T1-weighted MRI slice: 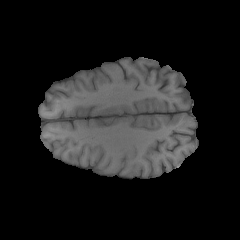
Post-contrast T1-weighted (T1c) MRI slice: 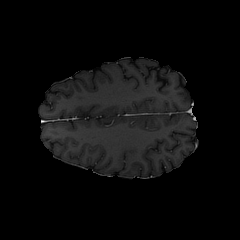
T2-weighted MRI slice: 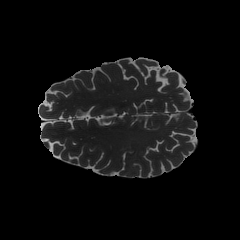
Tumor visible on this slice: no